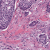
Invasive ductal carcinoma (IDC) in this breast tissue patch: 1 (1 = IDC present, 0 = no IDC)